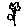
Label: flower